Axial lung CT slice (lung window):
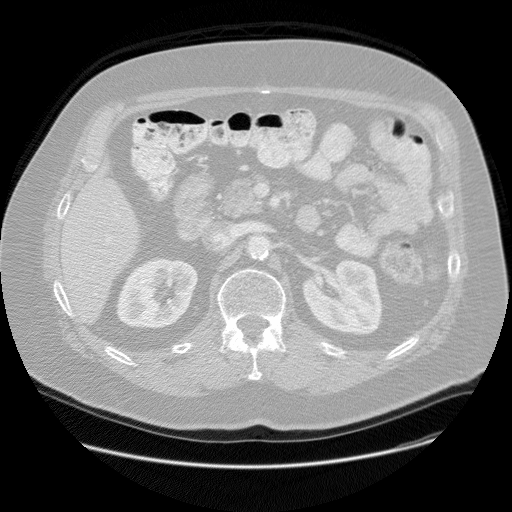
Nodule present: no